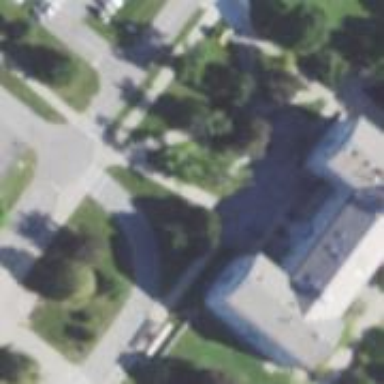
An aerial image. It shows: University building.